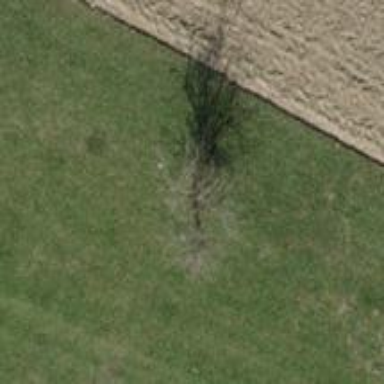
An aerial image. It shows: Beautiful tree in nature.